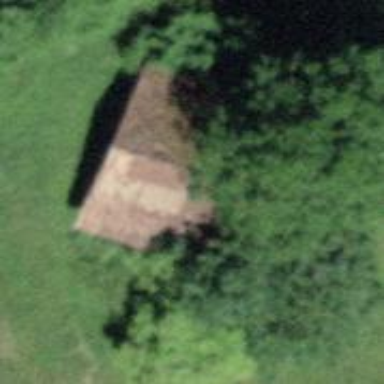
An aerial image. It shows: Rural barn.